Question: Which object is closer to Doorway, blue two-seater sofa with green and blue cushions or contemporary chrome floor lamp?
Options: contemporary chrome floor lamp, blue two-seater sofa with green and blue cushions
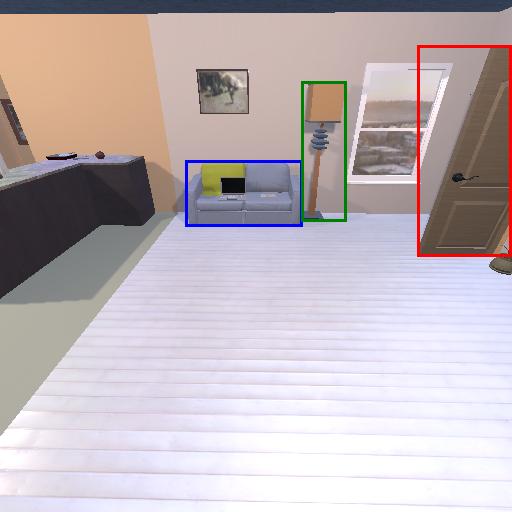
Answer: contemporary chrome floor lamp